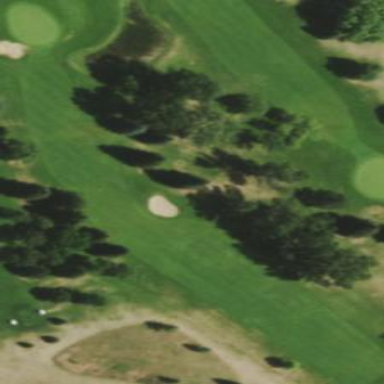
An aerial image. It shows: Golf fairway surrounded by grass.